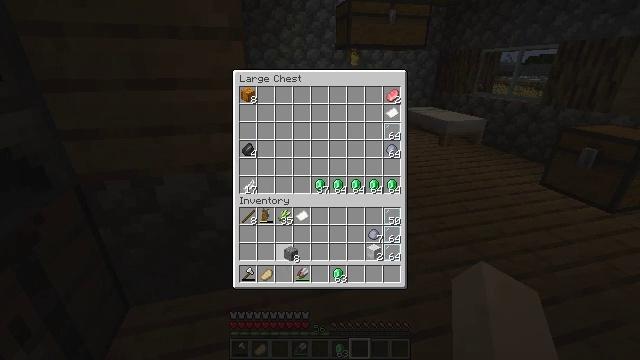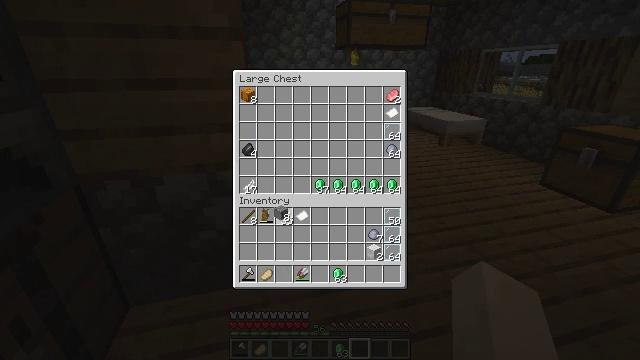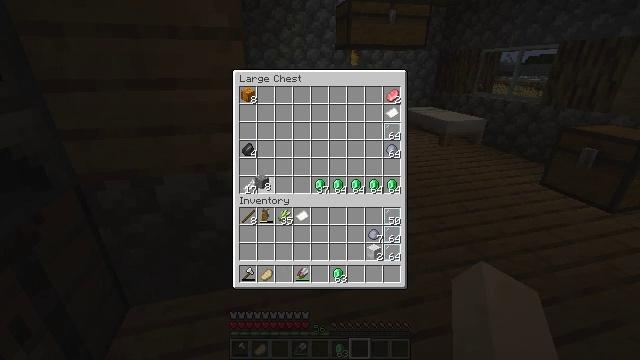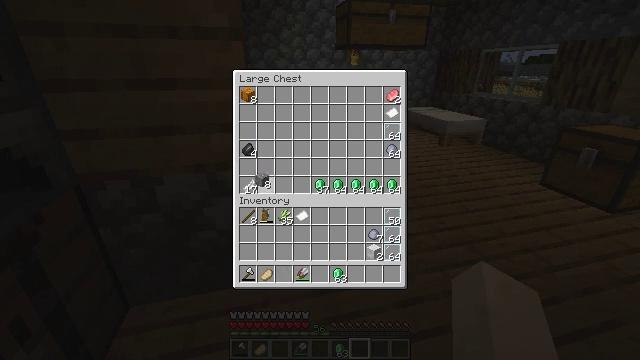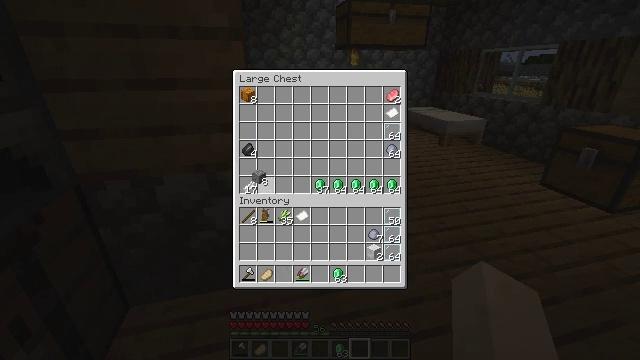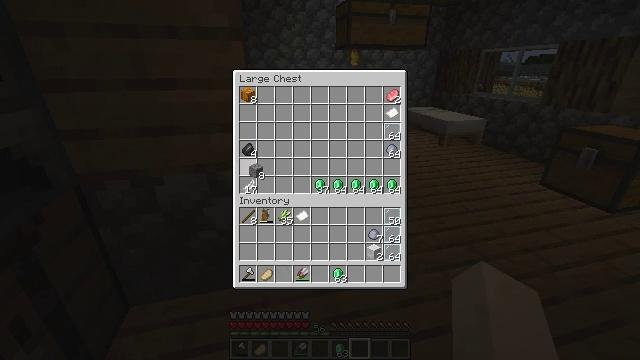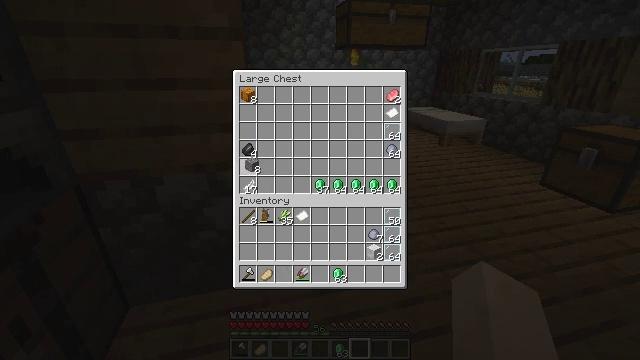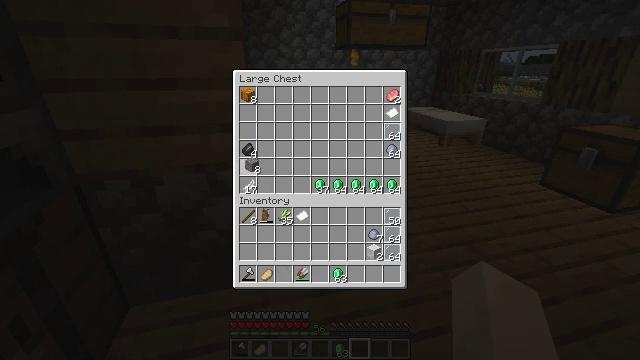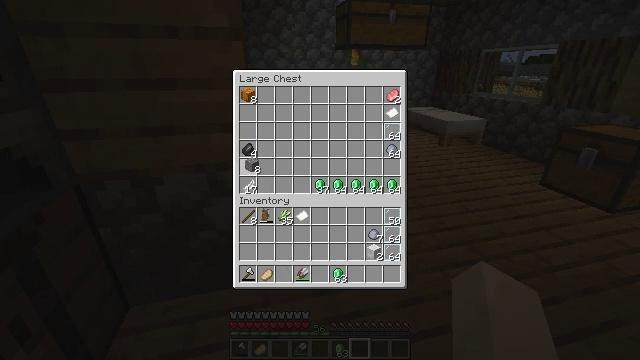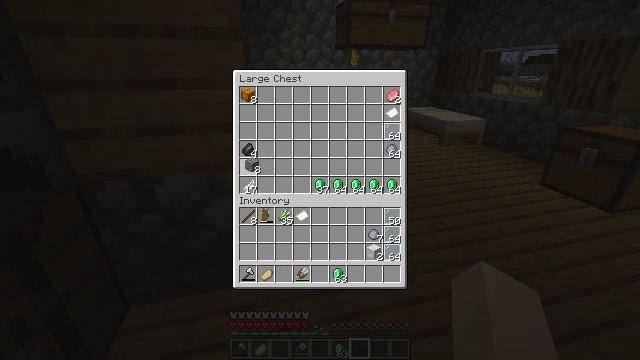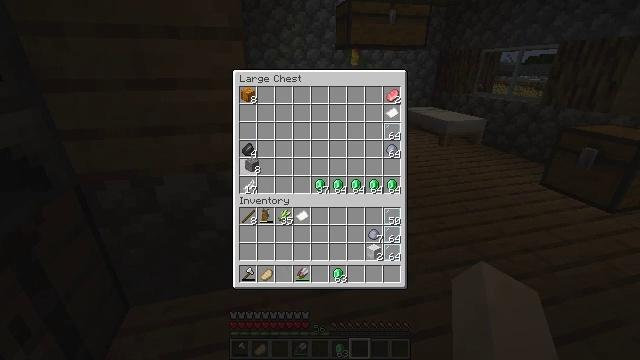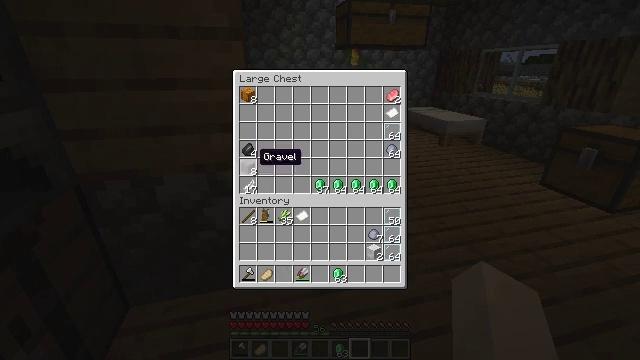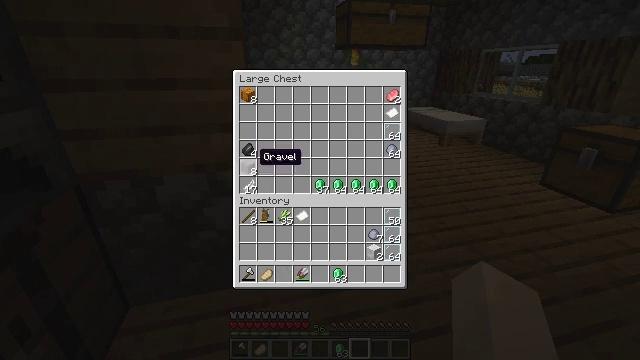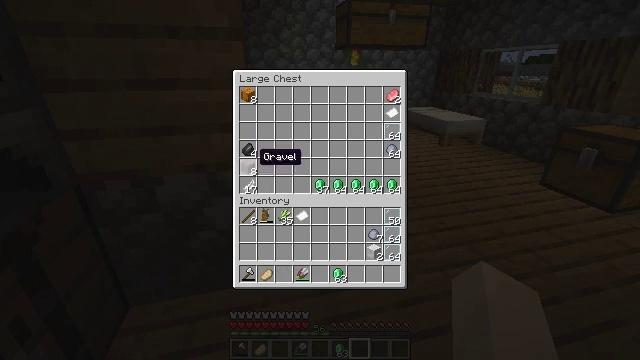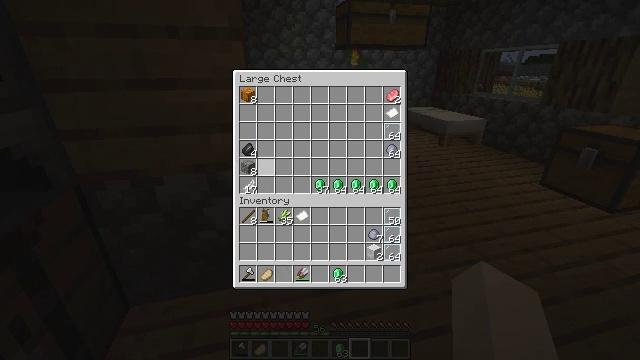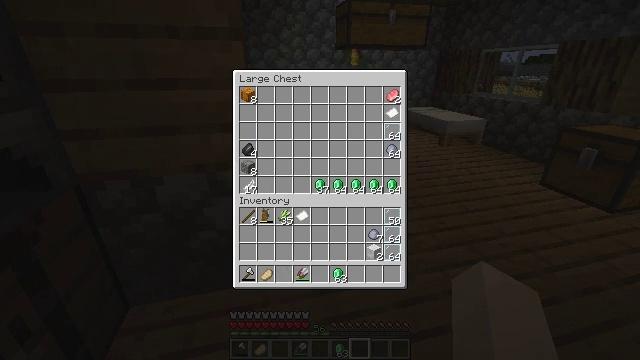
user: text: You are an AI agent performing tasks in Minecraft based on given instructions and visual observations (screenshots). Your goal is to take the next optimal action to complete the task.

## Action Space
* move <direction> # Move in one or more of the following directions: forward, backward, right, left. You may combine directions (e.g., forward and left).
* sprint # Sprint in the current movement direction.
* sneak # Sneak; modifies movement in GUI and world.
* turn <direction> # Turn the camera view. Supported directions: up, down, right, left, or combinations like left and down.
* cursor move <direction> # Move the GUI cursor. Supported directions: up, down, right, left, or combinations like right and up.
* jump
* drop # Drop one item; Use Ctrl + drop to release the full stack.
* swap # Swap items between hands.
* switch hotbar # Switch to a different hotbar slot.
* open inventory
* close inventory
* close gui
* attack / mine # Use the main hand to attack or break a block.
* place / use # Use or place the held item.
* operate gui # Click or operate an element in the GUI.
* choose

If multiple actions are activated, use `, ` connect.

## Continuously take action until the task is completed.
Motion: motion action
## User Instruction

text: Dig up clay found underwater.
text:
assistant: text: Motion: cursor move left and up
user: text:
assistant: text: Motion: cursor move left and up
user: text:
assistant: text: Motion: no_op
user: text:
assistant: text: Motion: no_op
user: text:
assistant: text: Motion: no_op
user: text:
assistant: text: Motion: no_op
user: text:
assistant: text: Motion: no_op
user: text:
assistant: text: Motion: operate gui
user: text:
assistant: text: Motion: operate gui
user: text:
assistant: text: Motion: operate gui
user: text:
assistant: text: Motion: no_op
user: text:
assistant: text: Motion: no_op
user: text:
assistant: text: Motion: no_op
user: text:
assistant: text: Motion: cursor move down
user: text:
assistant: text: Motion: cursor move right and down
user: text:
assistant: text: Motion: cursor move right and down
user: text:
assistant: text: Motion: no_op
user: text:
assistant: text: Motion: no_op
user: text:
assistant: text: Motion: no_op
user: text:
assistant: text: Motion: no_op
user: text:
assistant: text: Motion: operate gui
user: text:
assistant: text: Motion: operate gui
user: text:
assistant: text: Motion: operate gui
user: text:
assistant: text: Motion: no_op
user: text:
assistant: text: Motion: cursor move right and up
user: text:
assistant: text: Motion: cursor move right and up
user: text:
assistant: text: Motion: cursor move right and up
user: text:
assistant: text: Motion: cursor move right and up
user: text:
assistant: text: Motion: no_op
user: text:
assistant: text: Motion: no_op